Question: I have a service that takes between 30-60 secs to stop. When I run the installer and upgrade the service to a new version, I always get the following window (which I verify that the service is stopped prior to continuing the installation.

Is there a way to set this timeout in the installer so that the application has enough time to stop the service for any updates the end user may install? Our installer is built with WiX 3.5.
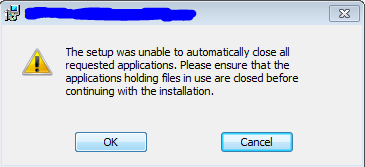
Answer: Unfortunately the wait is not configurable in the Windows Installer. From <URL>:
'''
Wait
Leaving this field null or entering a value of 1 causes the installer to
wait a maximum of 30 seconds for the service to complete before proceeding.
The wait can be used to allow additional time for a critical event to return
a failure error. A value of 0 in this field means to wait only until the
service control manager (SCM) reports that this service is in a pending state
before continuing with the installation.
'''
You'll need to either get your service to shutdown faster (would be great for the end user too ;) or have to write a custom action to do the shutdown yourself. That will be a chunk of work and add more <URL> so I'd try as hard as possible to fix the service.